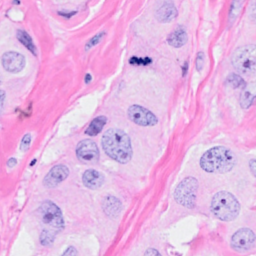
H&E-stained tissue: Breast